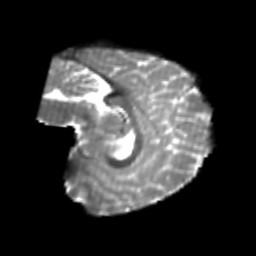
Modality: T2w
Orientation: sagittal
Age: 21
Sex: female
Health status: healthy
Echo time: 0.074 s